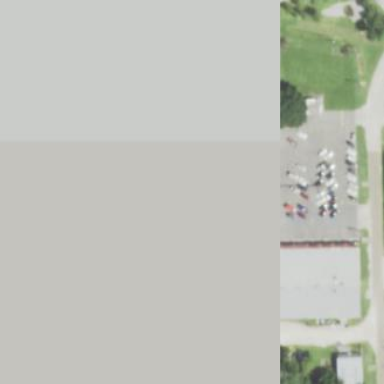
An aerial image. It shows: Parking area.